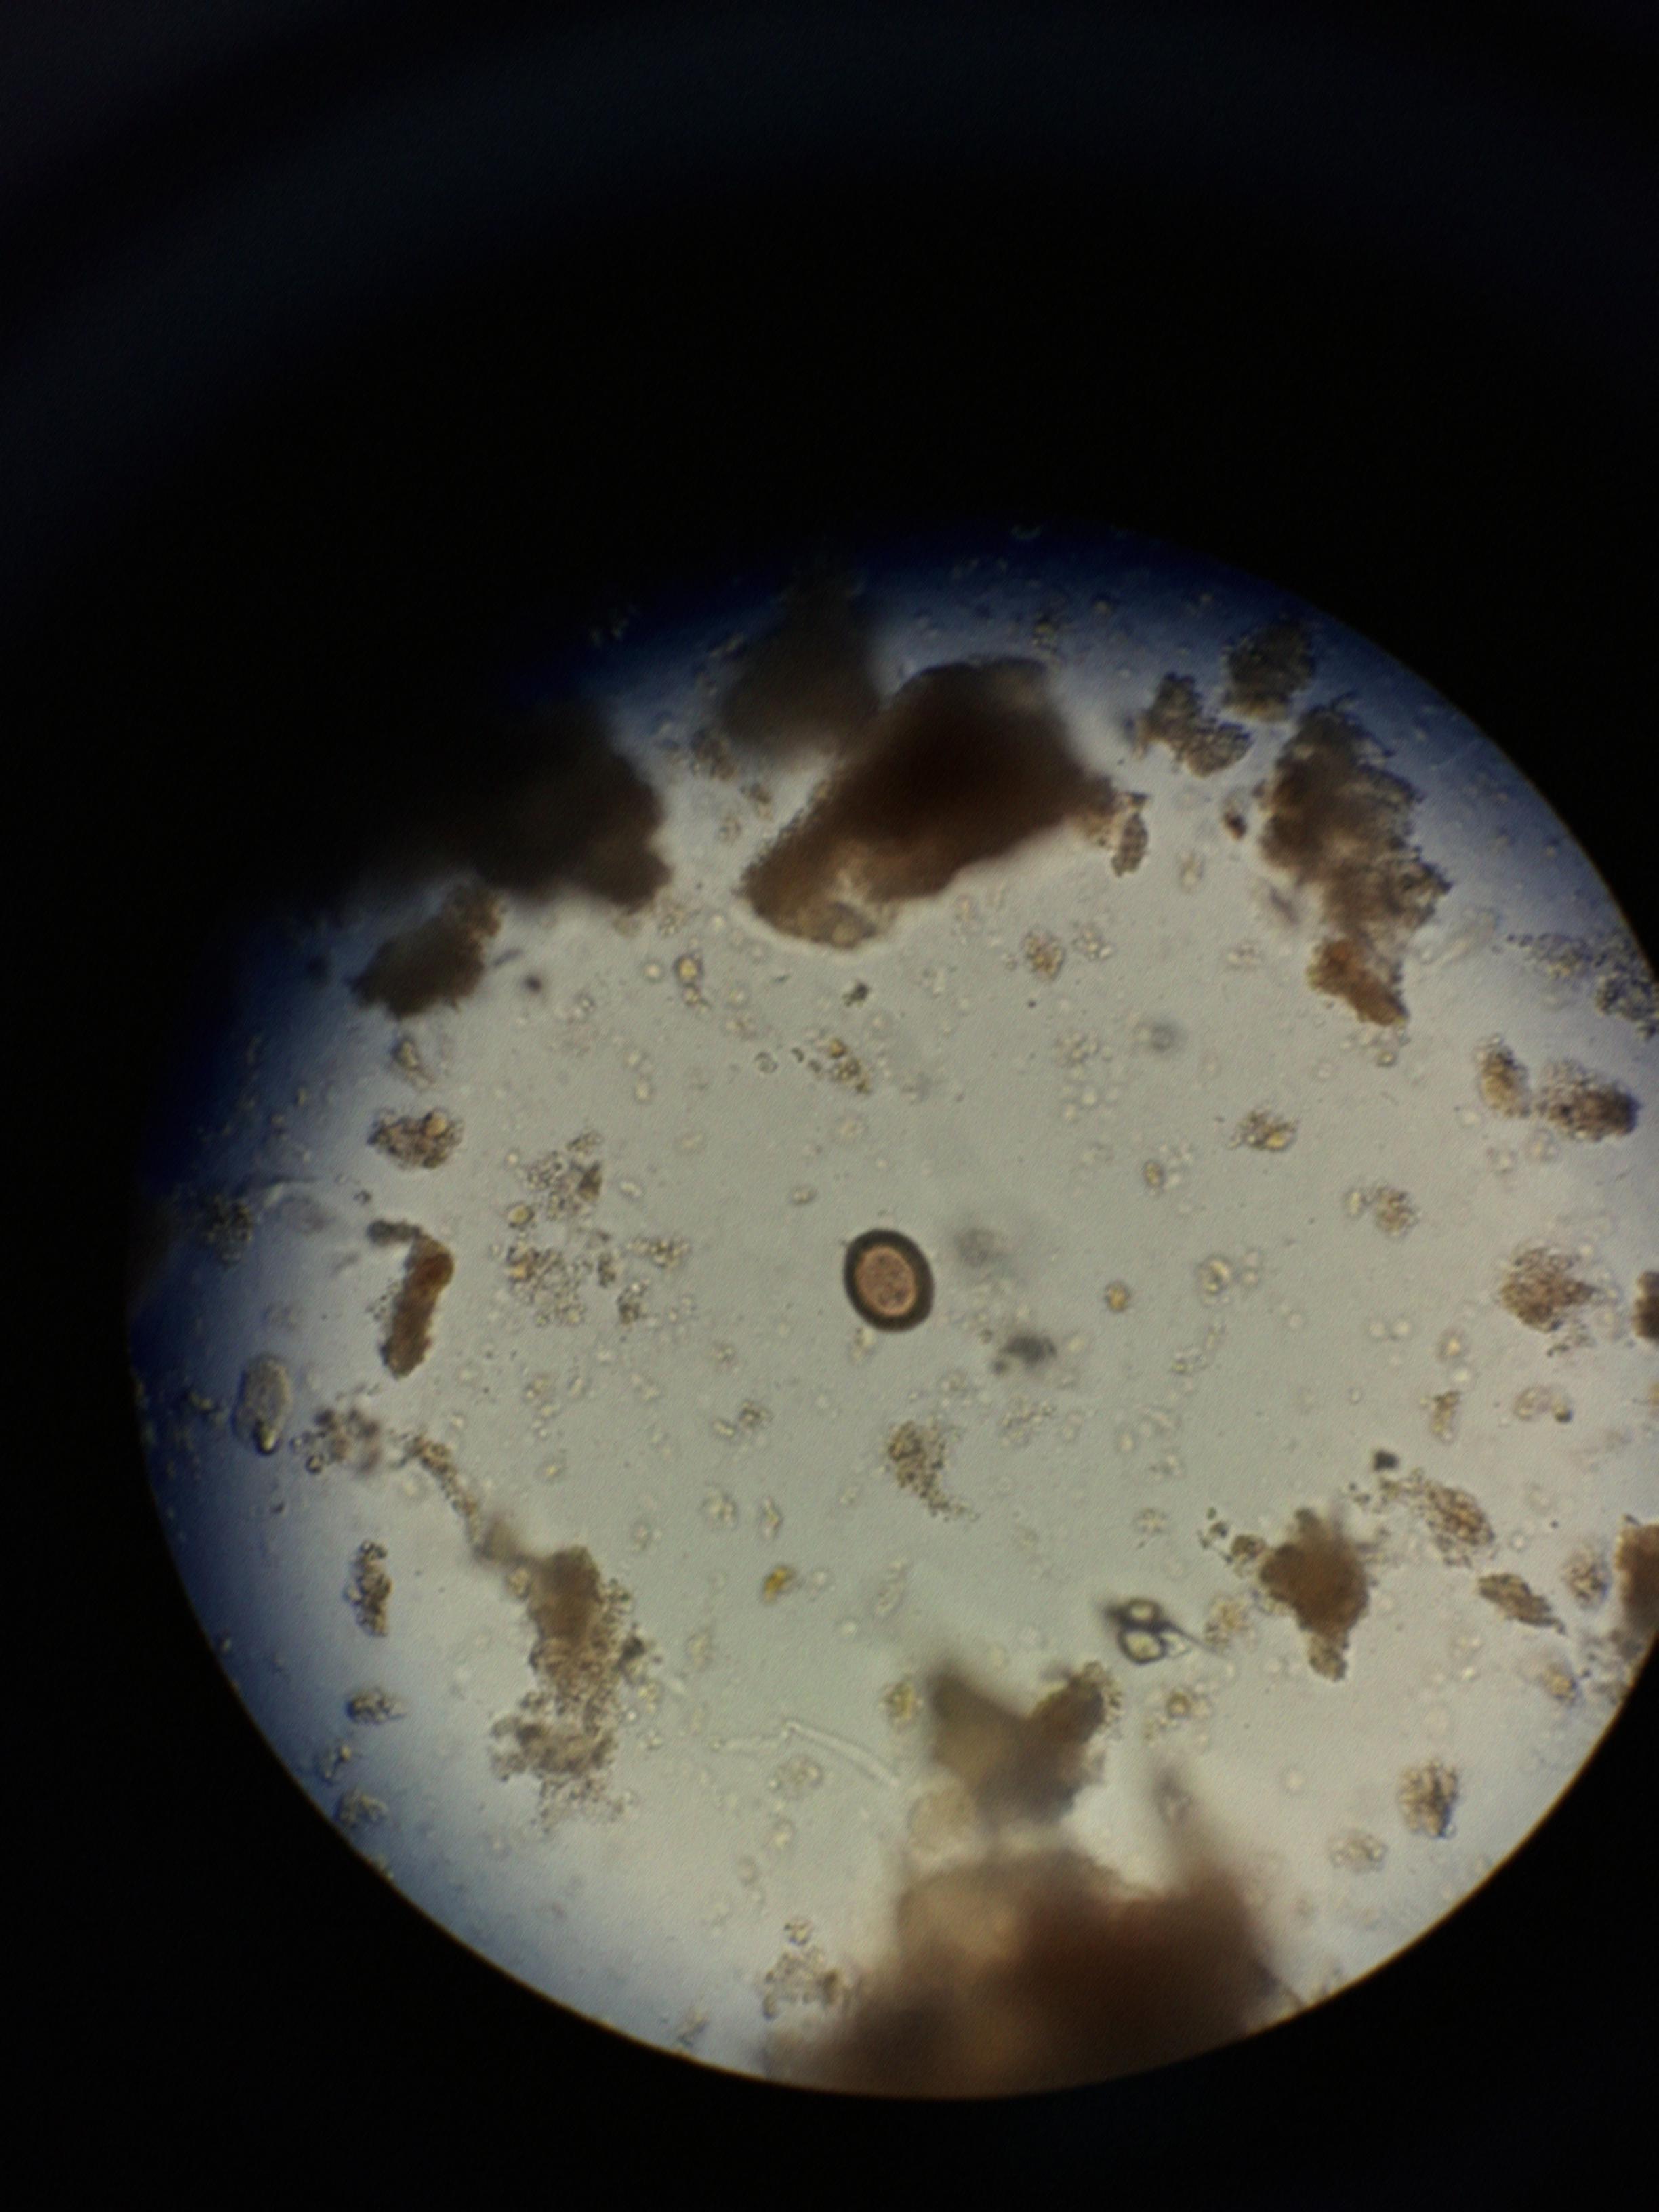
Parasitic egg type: Taenia spp. egg